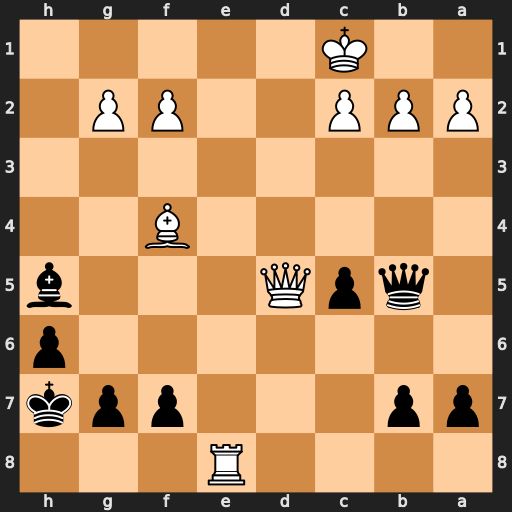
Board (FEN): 4R3/pp3ppk/7p/1qpQ3b/5B2/8/PPP2PP1/2K5
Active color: b
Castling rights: -
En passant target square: -
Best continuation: Qf1+ Kd2 Qd1+ Kc3 Qxd5